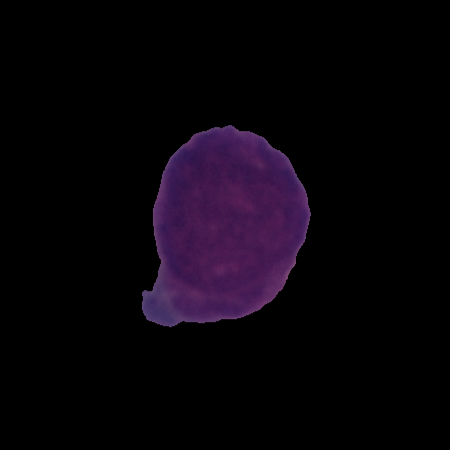
Label: cancer